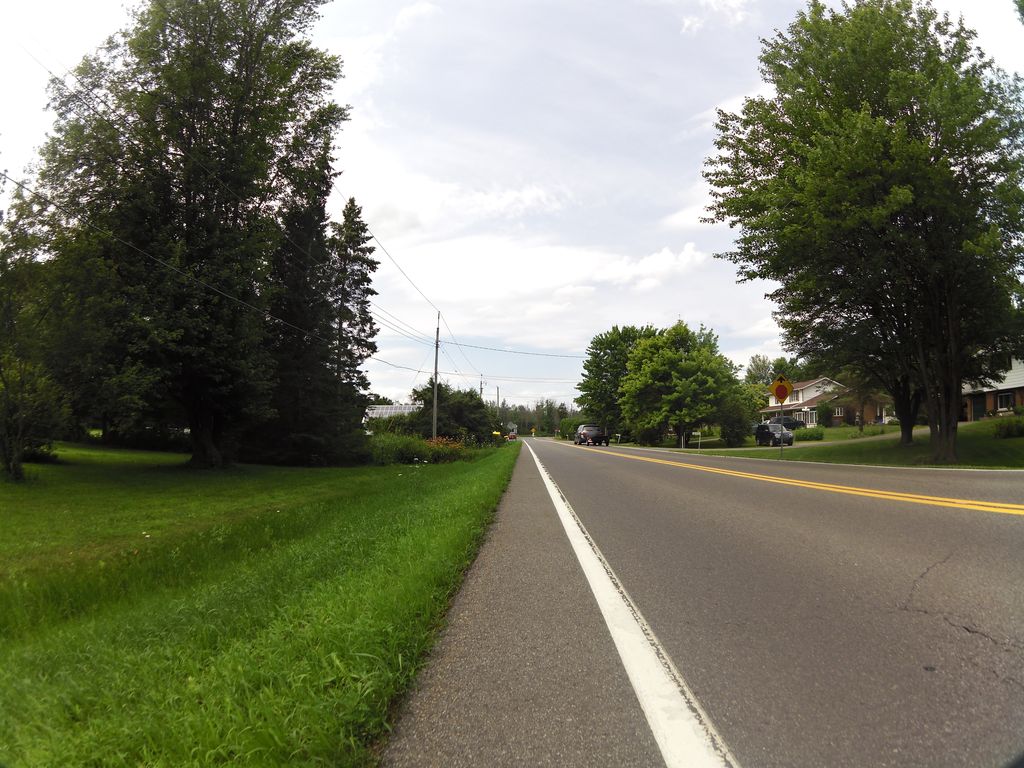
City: ottawa-gatineau